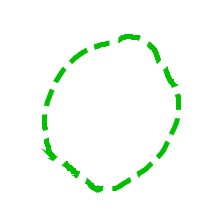
Shape: circle